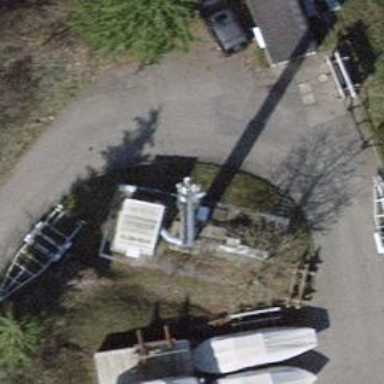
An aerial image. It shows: Mast tower used for communication.